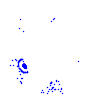
Particle: electron